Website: apple-inc
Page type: customer-info-address
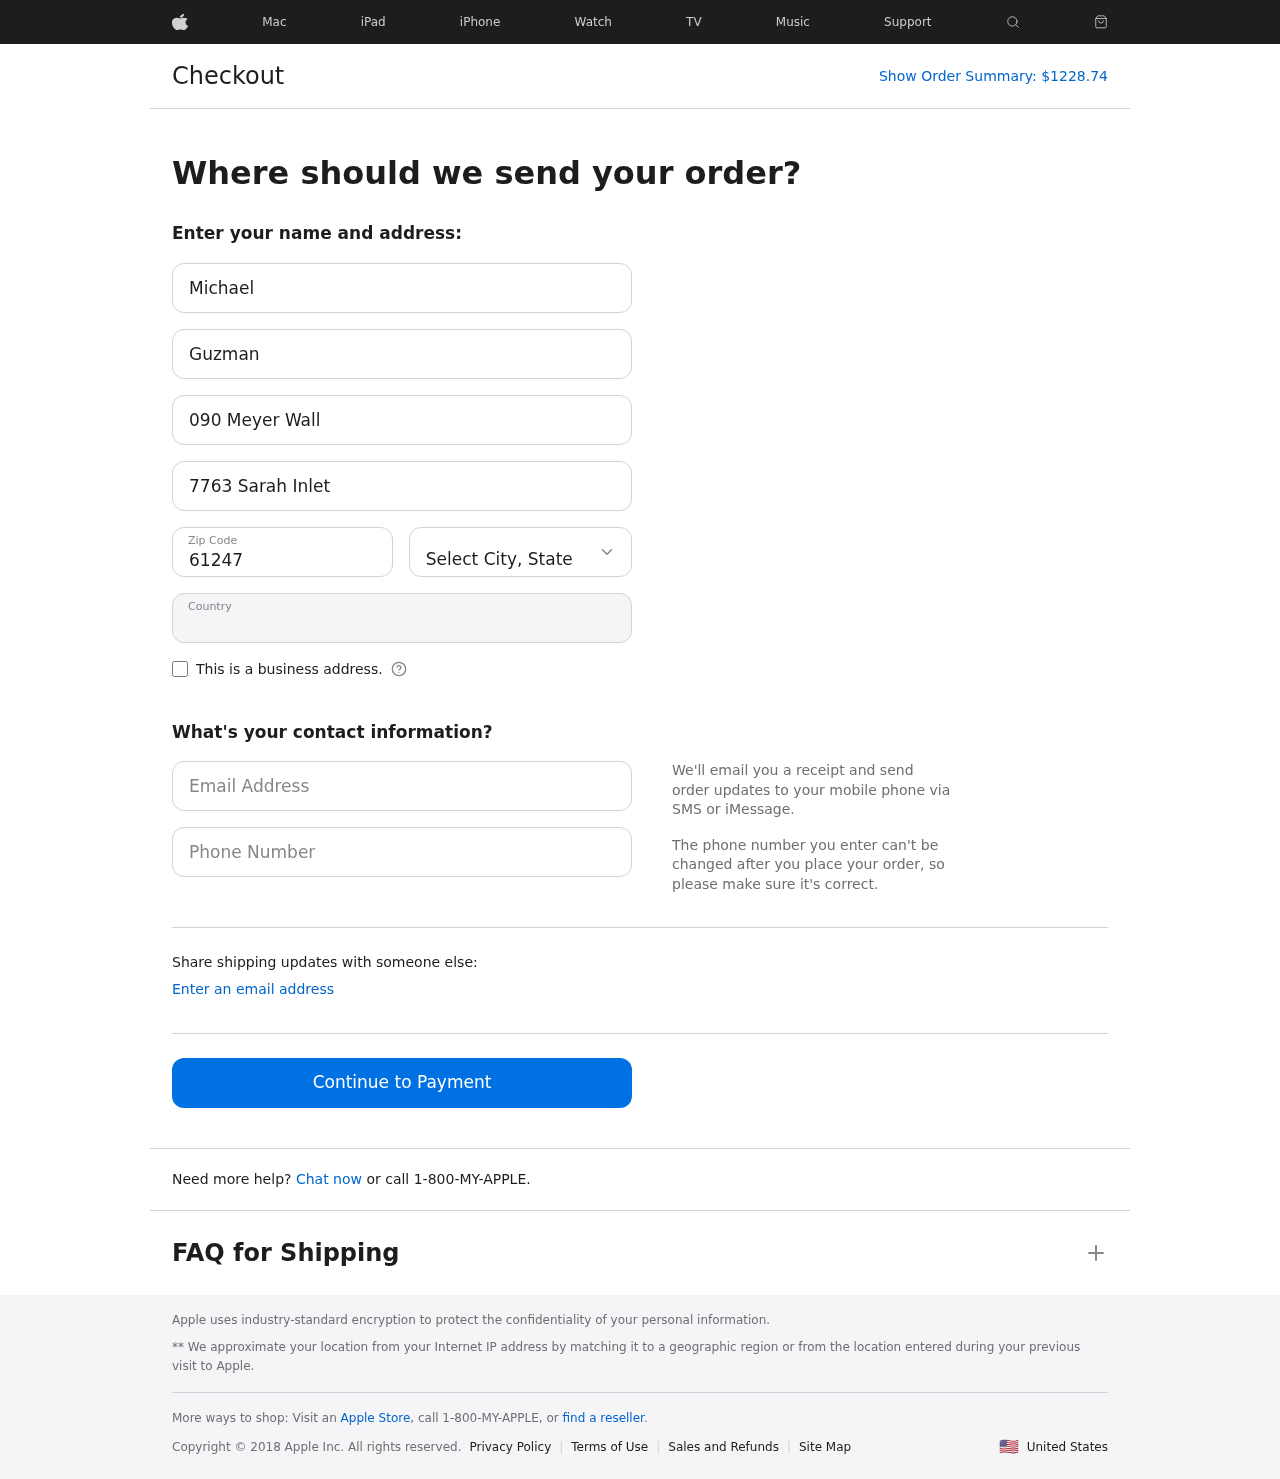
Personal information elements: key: PII_CITY_STATE
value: Pamelaport, AK
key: PII_COUNTRY
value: United States
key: PII_EMAIL
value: mguzman@hotmail.com
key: PII_FIRSTNAME
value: Michael
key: PII_LASTNAME
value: Guzman
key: PII_PHONE
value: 9974423378
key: PII_POSTCODE
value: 61247
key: PII_STREET
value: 090 Meyer Wall
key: PII_STREET2
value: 7763 Sarah Inlet
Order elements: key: ORDER_TOTAL
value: $1228.74